Question: There is my first question in stackoverflow

I'm looking at the preference but not found any solution.
How to disable or remove this line?
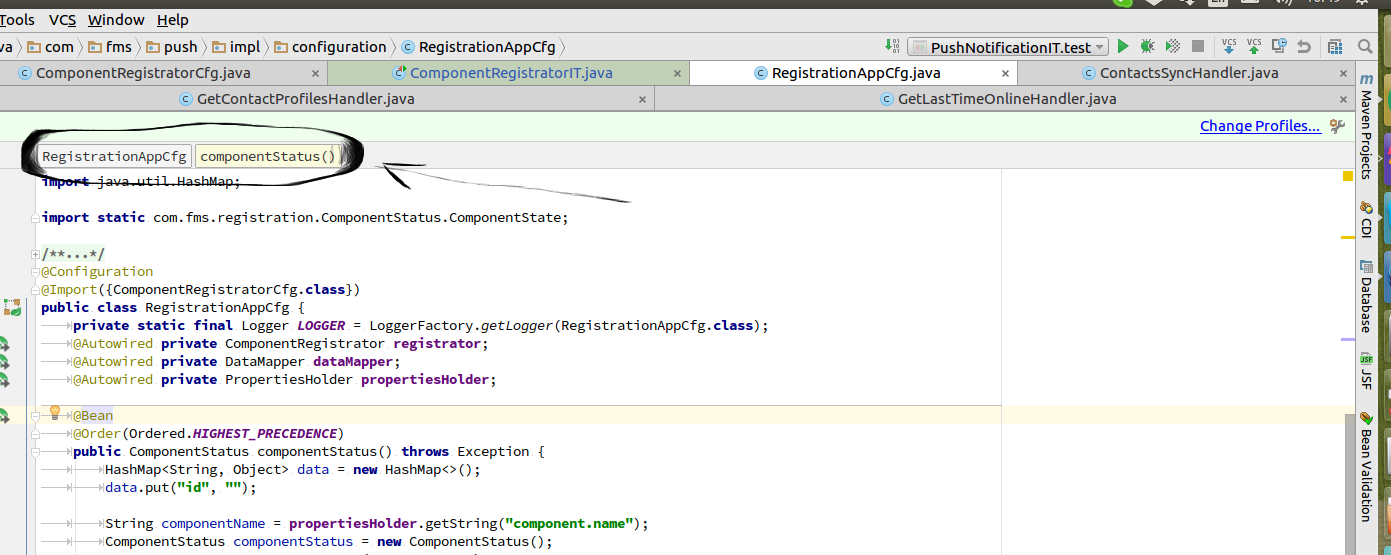
Answer: It is known as the breadcrumb menu for current code position.
To disable it from showing, Go to
And Find and un-tick 'Show breadcrumbs'.
<URL>